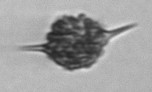
Label: Dictyocha